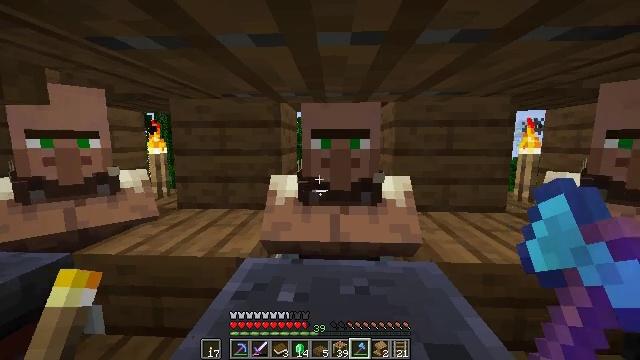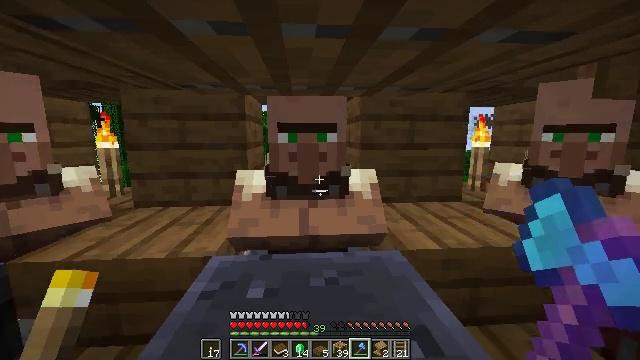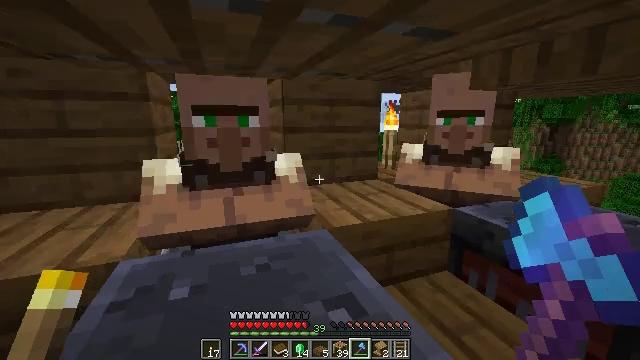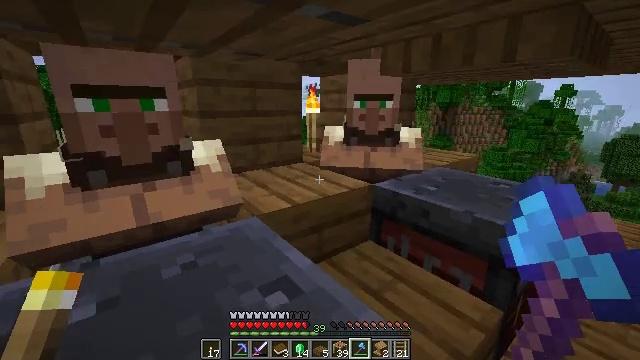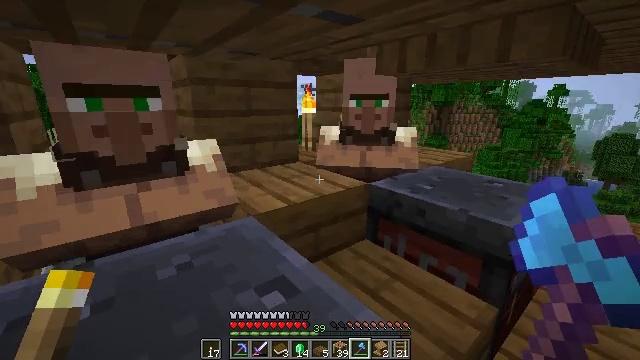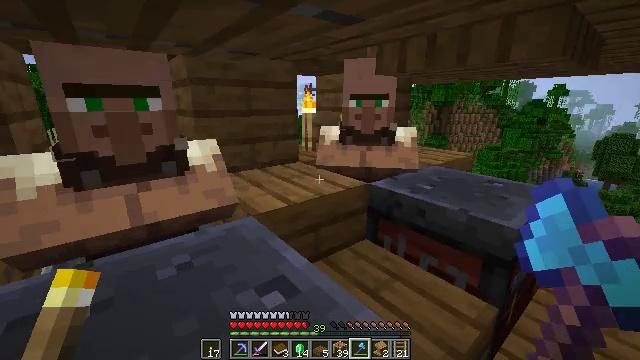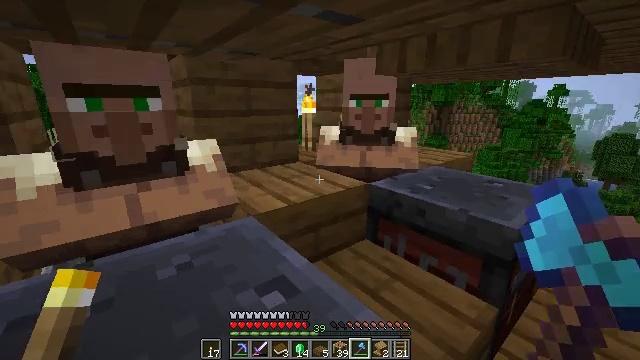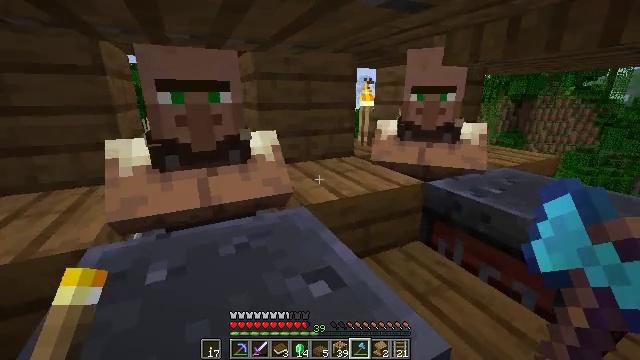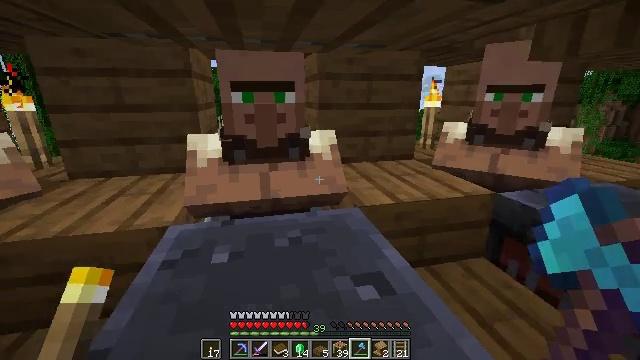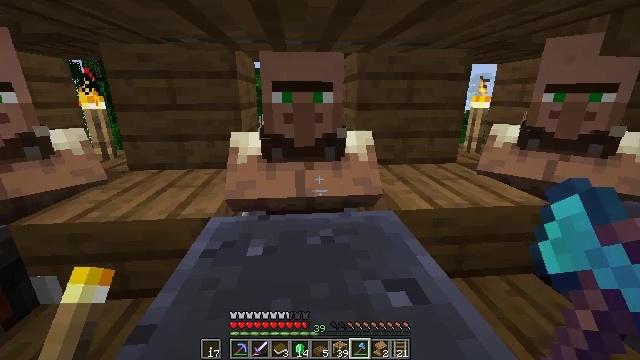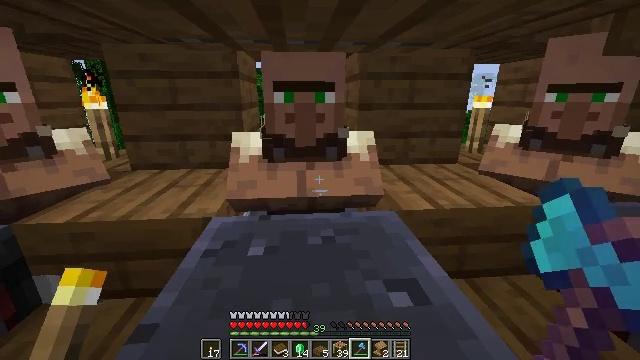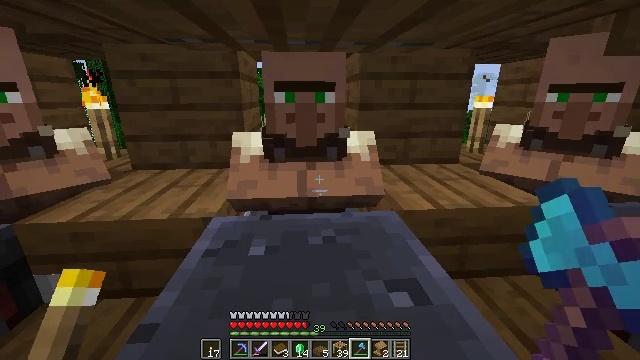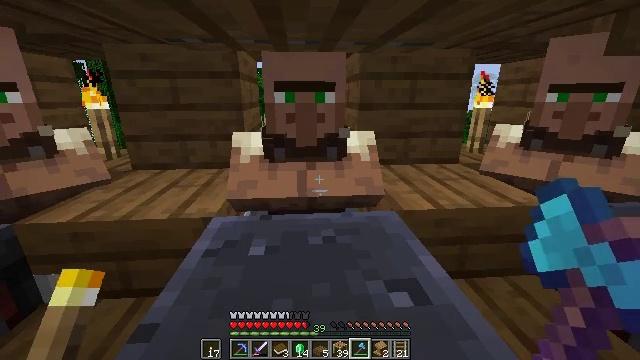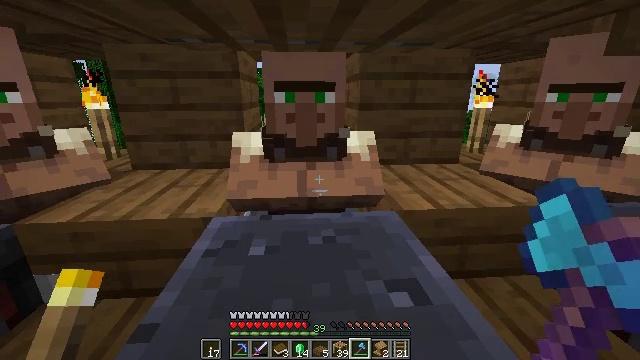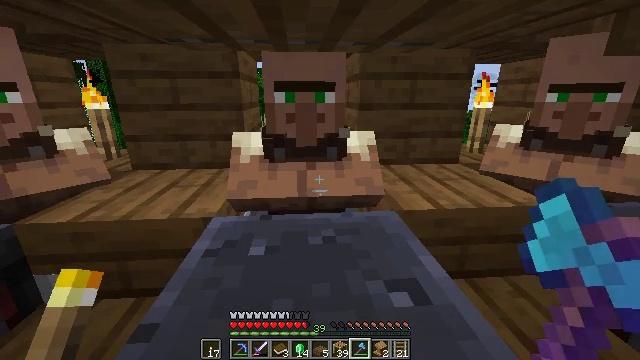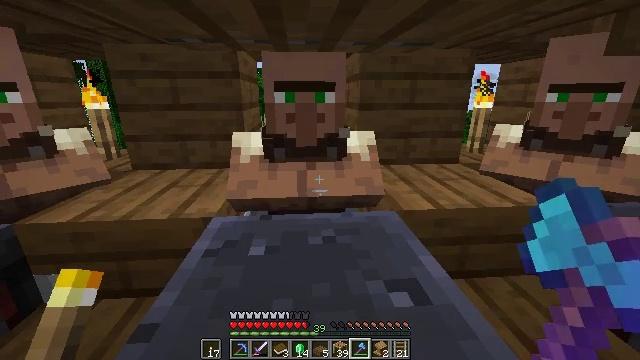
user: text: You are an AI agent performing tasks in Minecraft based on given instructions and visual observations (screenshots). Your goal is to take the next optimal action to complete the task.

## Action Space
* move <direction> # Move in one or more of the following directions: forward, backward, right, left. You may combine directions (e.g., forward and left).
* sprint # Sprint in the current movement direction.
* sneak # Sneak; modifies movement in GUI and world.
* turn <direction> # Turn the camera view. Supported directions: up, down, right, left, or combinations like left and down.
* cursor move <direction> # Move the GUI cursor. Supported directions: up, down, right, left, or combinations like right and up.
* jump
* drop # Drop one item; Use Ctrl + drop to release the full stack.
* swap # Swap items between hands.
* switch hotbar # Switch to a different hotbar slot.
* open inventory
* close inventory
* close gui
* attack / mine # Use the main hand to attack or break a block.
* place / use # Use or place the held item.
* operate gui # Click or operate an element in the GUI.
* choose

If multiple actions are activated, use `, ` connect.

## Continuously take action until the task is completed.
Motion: motion action
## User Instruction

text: Attack the spruce slab to remove it.
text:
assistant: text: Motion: turn right and down
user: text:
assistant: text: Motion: turn right and down
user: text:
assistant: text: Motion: turn right and down
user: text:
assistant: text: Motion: no_op
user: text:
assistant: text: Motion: no_op
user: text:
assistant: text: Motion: no_op
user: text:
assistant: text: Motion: turn left and down
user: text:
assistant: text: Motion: turn left
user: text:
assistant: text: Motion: turn left
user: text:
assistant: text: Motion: no_op
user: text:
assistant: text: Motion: no_op
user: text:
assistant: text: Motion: no_op
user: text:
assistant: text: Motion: no_op
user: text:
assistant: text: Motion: no_op
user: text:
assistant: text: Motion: no_op
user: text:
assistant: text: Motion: no_op
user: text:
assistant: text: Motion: no_op
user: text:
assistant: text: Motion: no_op
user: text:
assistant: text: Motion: no_op
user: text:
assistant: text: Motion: no_op
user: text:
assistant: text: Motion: turn up
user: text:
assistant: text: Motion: no_op
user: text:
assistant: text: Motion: no_op
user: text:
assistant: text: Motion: no_op
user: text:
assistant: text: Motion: no_op
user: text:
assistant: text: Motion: no_op
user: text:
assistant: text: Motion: no_op
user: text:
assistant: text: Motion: no_op
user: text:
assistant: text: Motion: no_op
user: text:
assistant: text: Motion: no_op